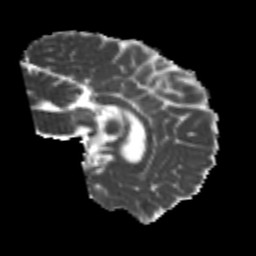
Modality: MD
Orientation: sagittal
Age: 24
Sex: male
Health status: healthy
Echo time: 0.074 s